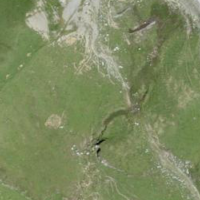
EUNIS habitat code: 26
Species observed at this site:
Linum alpinum